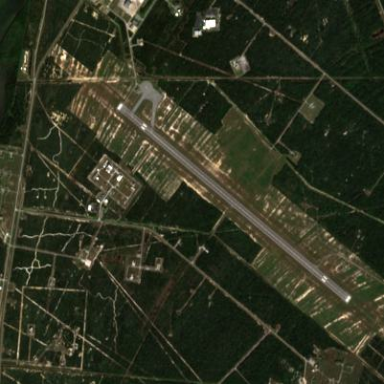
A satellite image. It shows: Military airfield located within aerodrome.